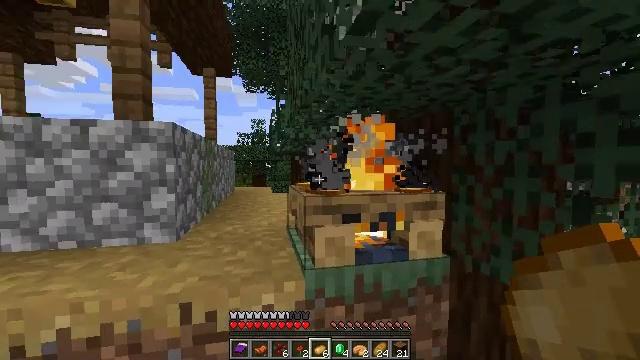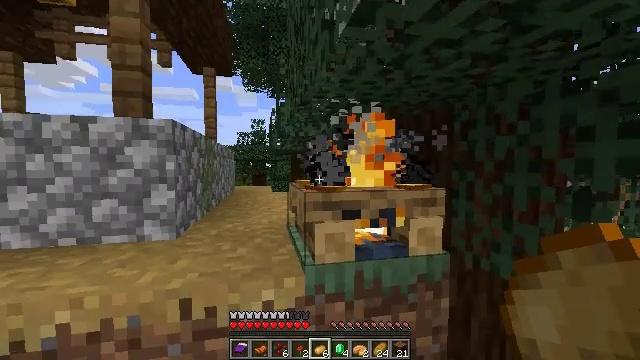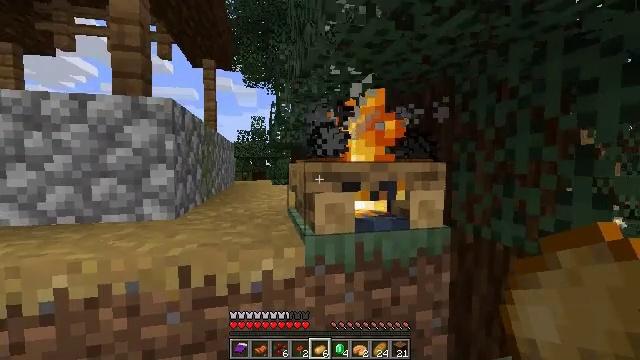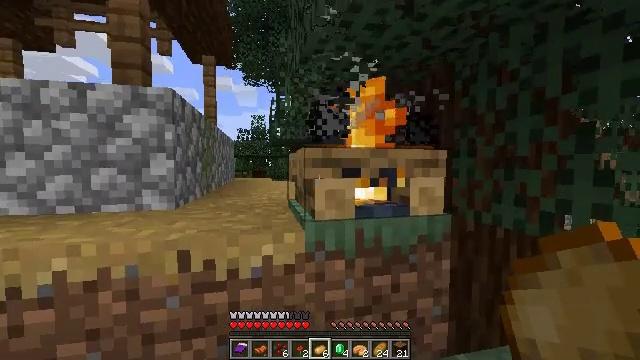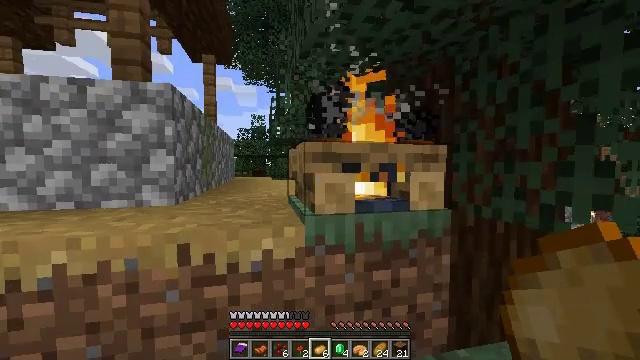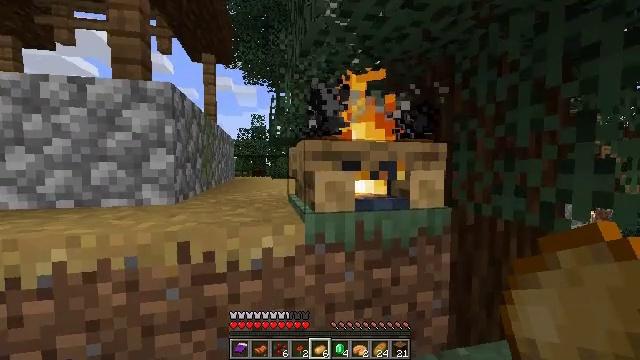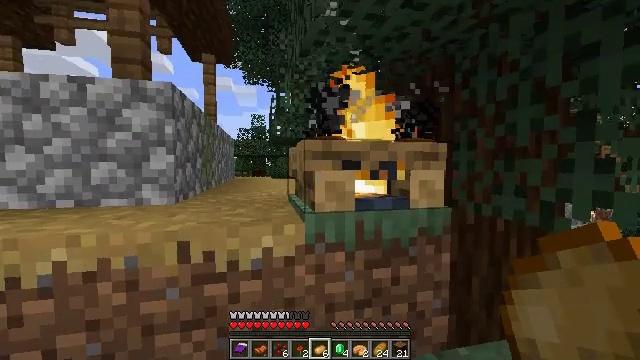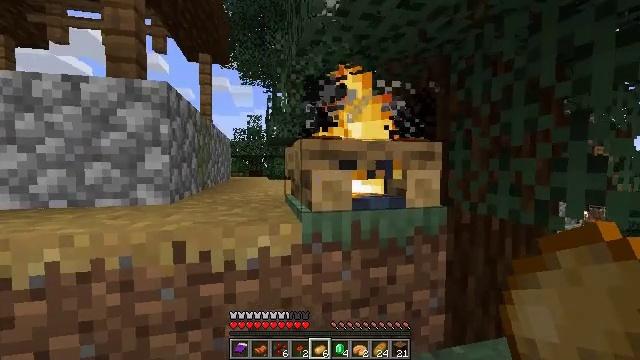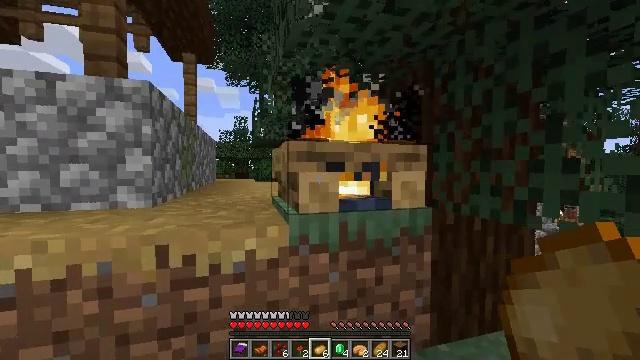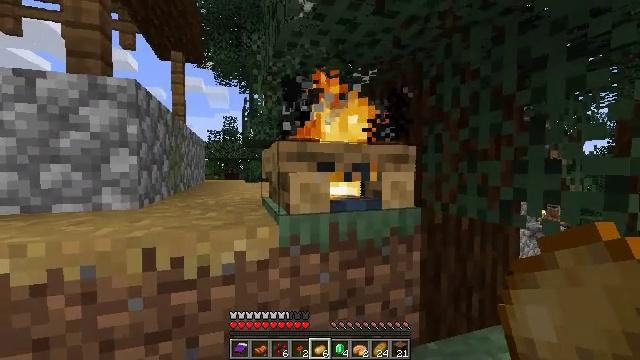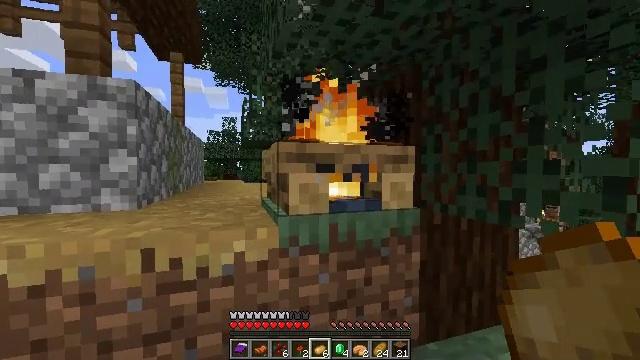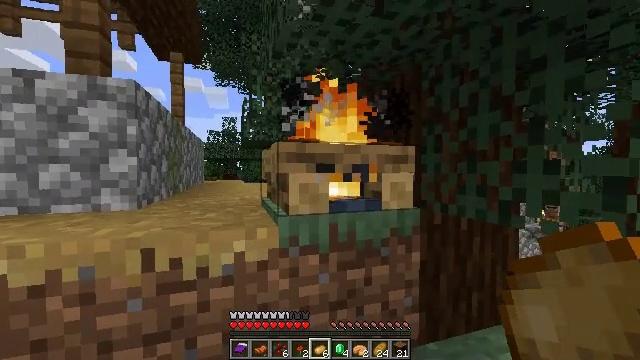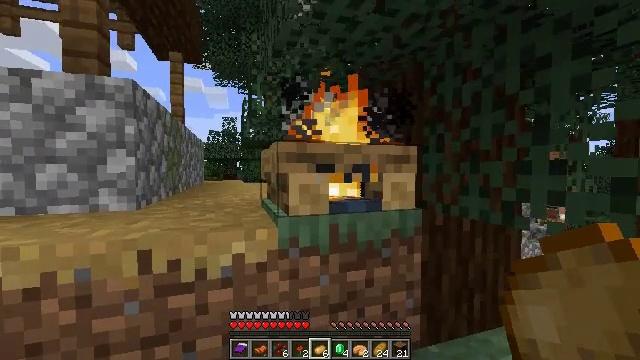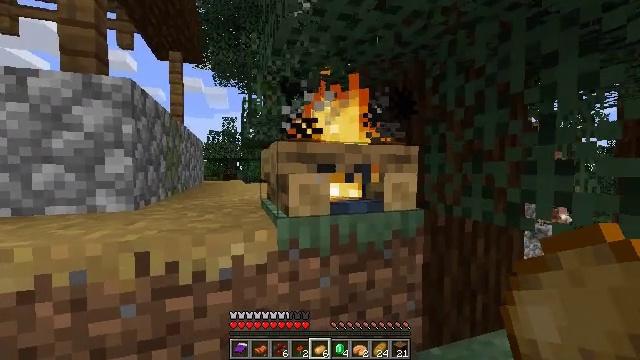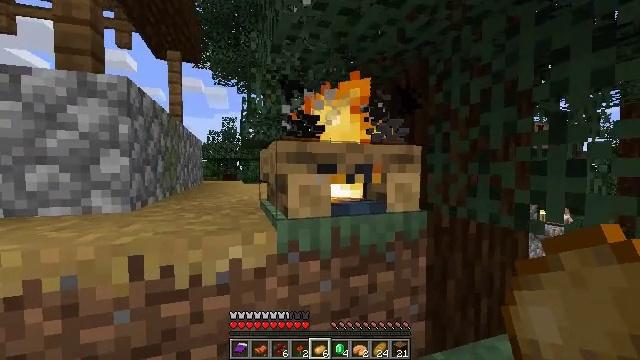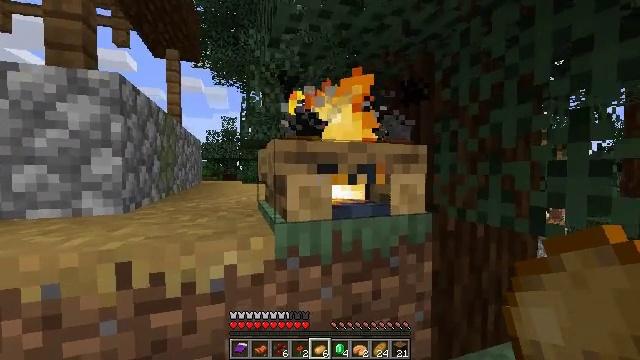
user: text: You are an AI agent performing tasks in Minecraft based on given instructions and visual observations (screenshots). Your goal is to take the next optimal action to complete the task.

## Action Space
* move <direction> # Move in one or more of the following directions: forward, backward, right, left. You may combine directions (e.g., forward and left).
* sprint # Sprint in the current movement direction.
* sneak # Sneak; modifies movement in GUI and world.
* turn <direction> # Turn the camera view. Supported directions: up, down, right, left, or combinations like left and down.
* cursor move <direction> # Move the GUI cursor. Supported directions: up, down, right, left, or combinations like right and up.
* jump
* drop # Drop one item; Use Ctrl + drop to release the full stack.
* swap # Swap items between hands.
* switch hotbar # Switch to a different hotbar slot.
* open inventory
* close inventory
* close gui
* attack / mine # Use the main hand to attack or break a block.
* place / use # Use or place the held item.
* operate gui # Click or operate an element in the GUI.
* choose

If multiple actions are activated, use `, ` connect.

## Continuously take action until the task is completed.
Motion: motion action
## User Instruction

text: craft item air
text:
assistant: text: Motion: sneak
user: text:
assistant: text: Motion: sneak
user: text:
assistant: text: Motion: sneak
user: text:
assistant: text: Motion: sneak
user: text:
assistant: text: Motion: sneak
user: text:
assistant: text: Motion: sneak
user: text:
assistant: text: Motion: sneak
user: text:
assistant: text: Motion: sneak, turn right
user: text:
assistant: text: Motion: sneak, turn right
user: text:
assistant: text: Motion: sneak
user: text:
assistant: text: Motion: sneak
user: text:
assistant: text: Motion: move forward, sneak
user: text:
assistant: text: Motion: move forward, sneak
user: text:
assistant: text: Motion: move forward, sneak
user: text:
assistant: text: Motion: move forward, sneak
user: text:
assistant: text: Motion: move forward, sneak
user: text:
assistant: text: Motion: move forward, sneak
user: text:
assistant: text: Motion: move forward, sneak
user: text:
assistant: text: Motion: move forward, sneak
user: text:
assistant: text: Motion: move forward, sneak
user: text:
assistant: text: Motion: move forward, sneak
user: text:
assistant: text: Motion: move forward, sneak
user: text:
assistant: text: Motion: move forward, sneak
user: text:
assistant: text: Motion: sneak
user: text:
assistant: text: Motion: turn down
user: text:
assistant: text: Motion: turn down
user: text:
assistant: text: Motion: turn down
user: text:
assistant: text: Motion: turn down
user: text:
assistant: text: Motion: use / place
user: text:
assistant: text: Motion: use / place